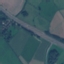
Label: Highway